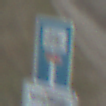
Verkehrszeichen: SackgasseRadverkehrDurchlaessig
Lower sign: HinweisGeaenderteVorfahrtVerkehrsfuehrungVerkehrsregelung3
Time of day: SunriseSunset
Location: Outdoor (RoadRail)
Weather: PartlyCloudy
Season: NotSpecified
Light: Natural